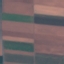
Land use / land cover: AnnualCrop